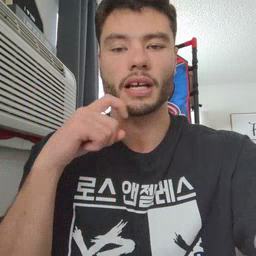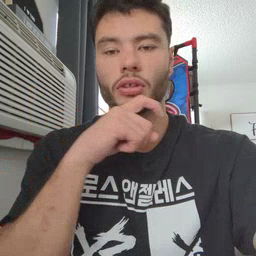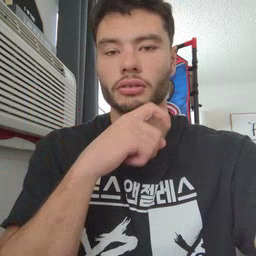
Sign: cereal